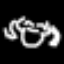
Label: frog